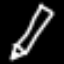
Label: pencil